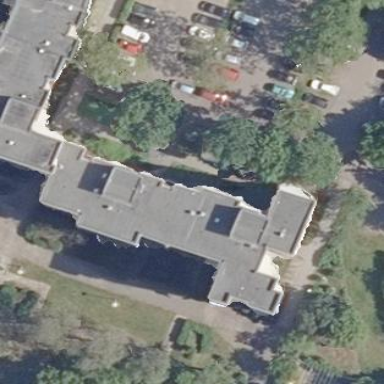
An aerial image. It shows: Flat-roofed apartment building.